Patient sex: F
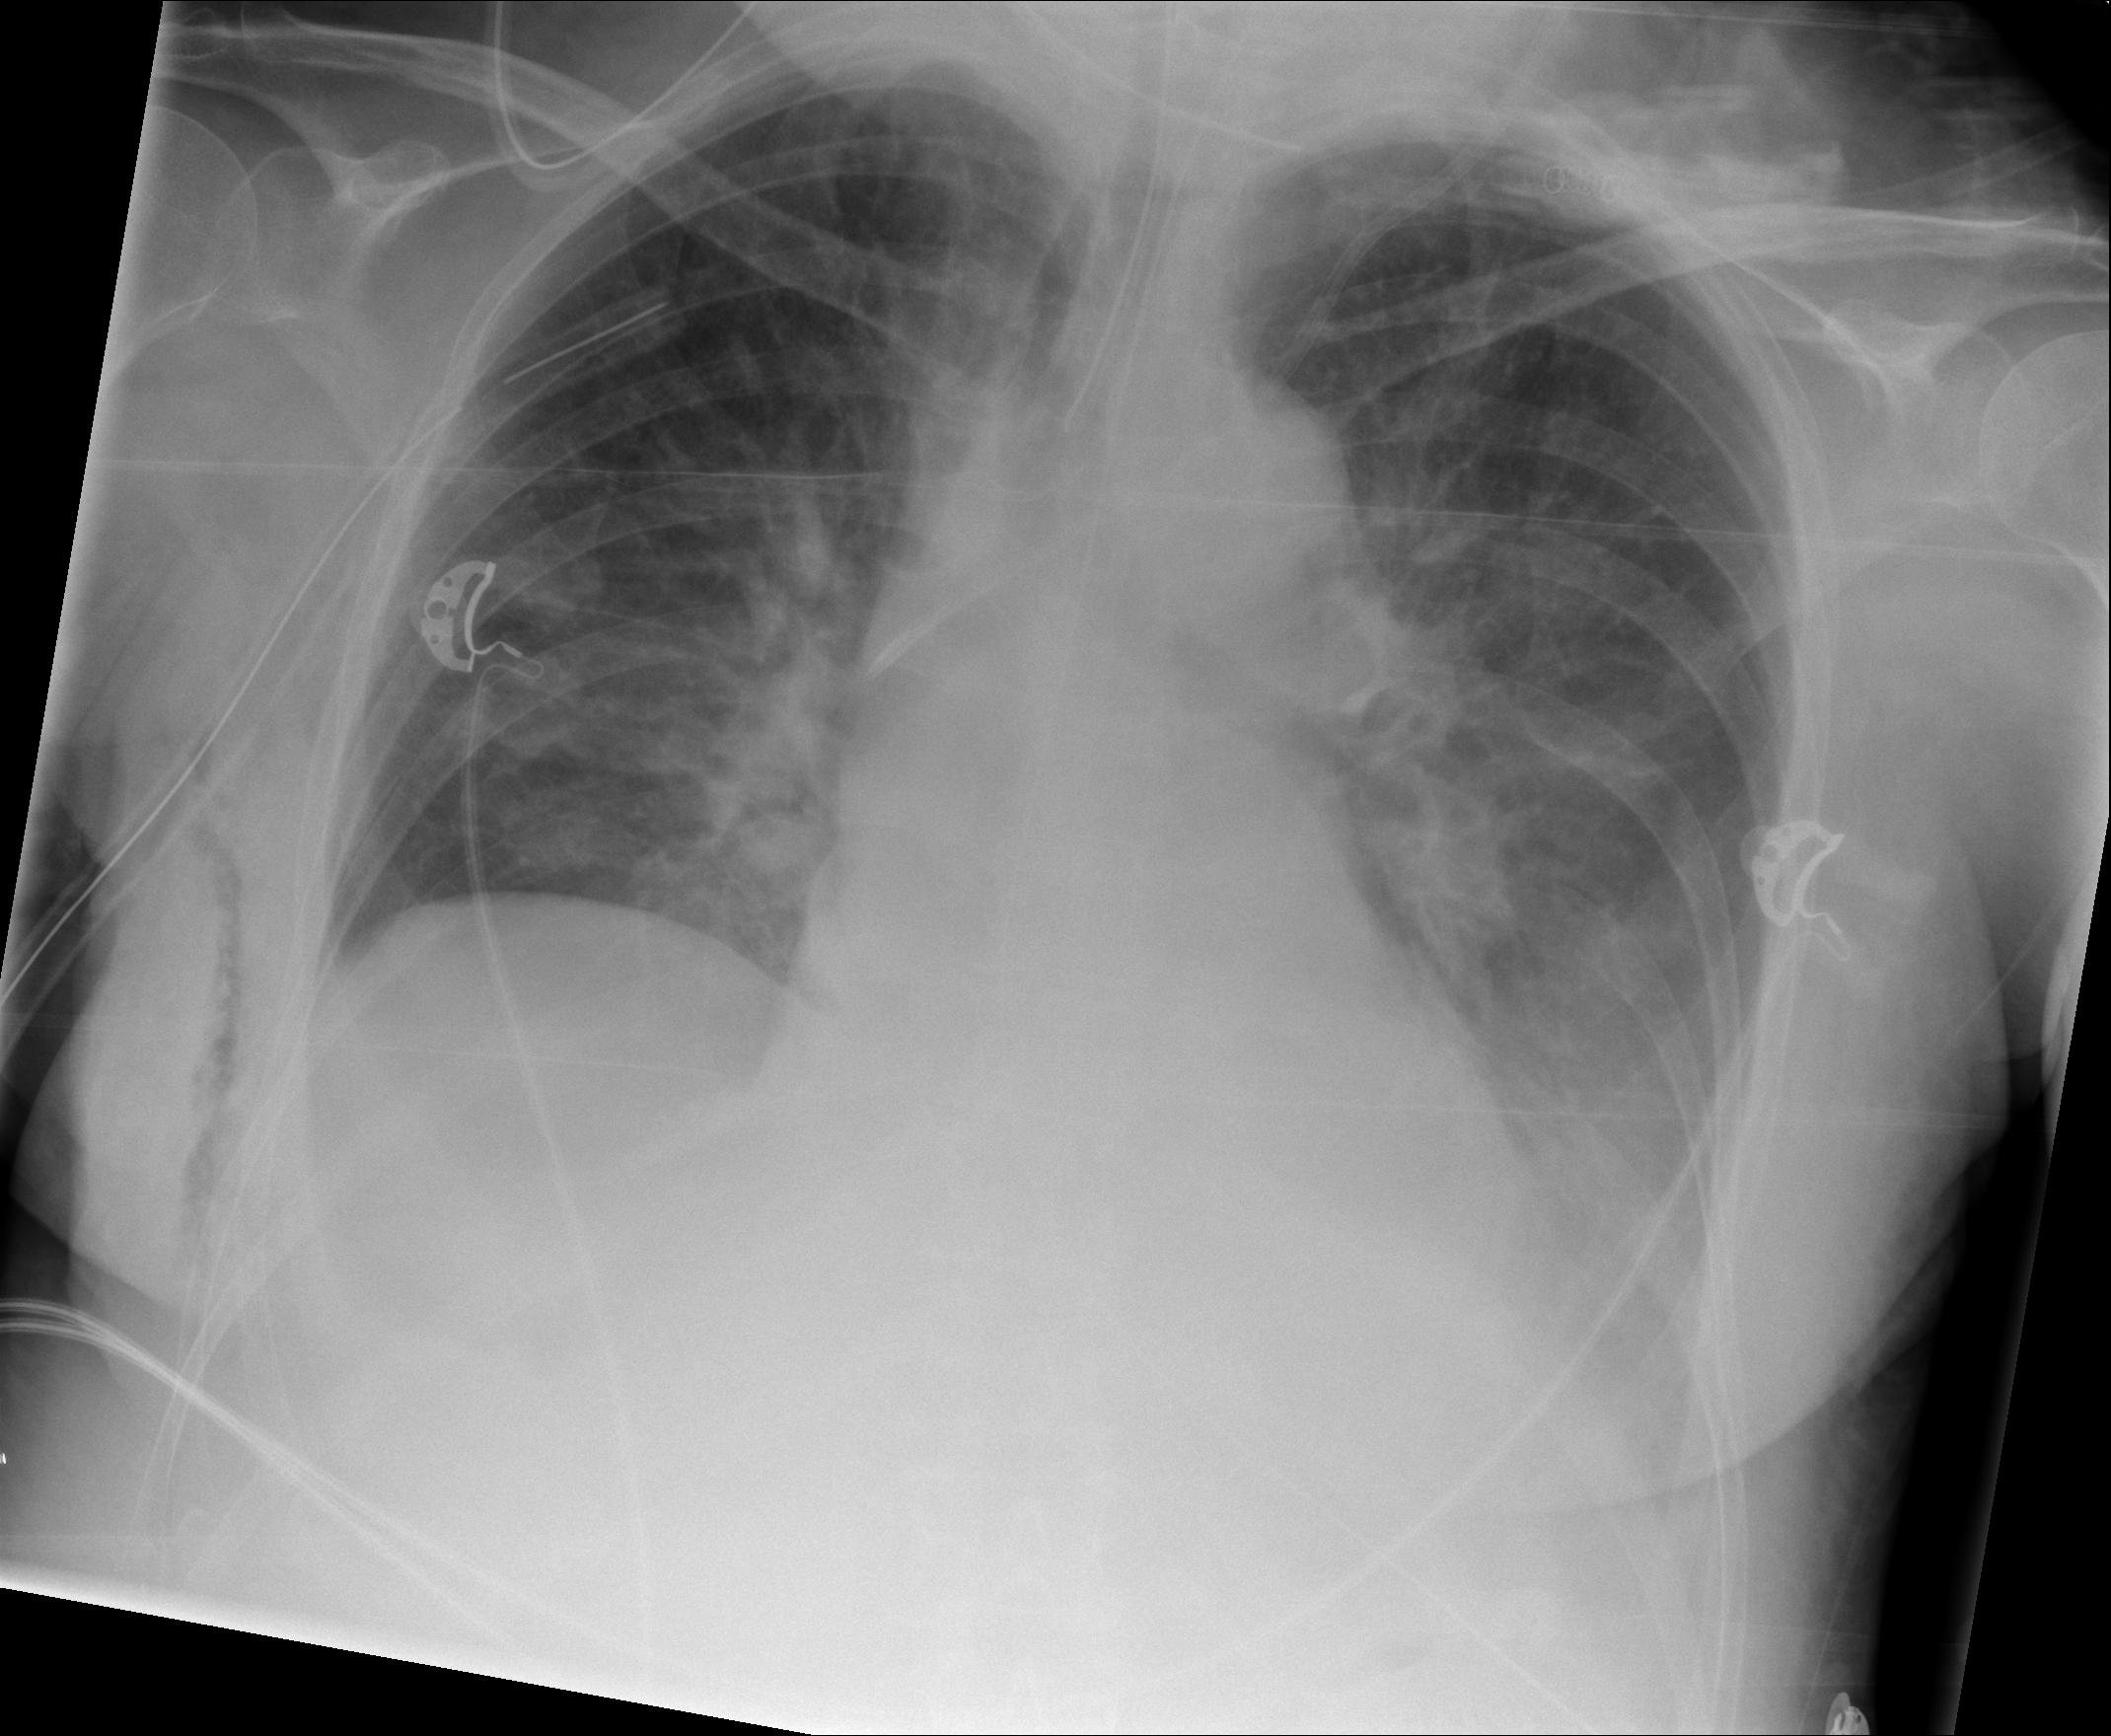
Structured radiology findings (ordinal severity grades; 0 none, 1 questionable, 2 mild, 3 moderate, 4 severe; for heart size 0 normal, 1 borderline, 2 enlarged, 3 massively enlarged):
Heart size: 1
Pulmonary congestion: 2
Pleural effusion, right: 2
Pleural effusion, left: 2
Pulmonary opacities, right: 0
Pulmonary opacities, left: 0
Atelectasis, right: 2
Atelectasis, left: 2